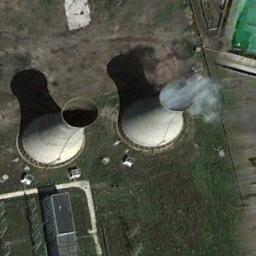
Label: thermal_power_station